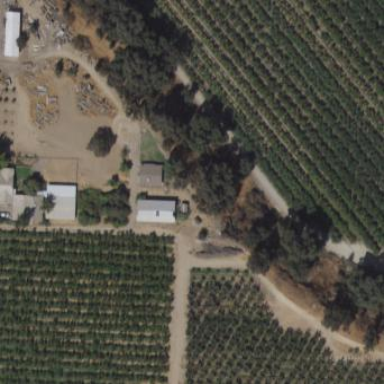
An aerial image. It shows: Orchard.